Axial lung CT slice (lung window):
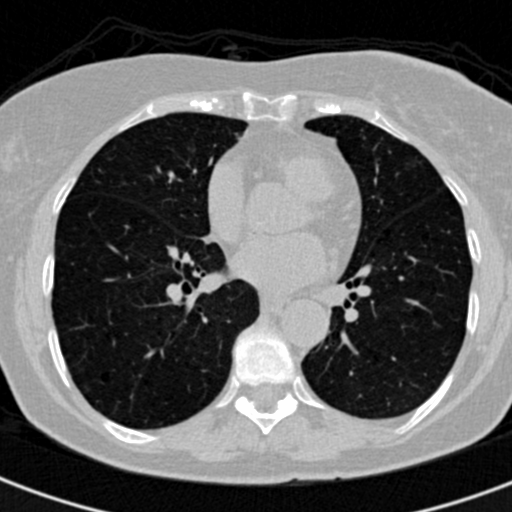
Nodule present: no